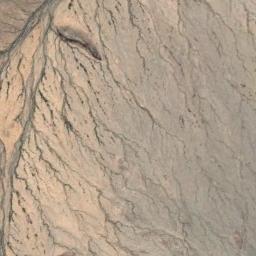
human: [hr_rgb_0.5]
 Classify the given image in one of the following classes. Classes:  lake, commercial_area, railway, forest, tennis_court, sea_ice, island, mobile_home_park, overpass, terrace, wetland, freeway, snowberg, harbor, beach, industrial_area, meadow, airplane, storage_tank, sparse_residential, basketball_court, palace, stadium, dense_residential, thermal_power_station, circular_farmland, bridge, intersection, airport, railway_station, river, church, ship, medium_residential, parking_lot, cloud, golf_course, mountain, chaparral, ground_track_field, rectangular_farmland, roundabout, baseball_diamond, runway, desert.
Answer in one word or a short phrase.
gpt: desert